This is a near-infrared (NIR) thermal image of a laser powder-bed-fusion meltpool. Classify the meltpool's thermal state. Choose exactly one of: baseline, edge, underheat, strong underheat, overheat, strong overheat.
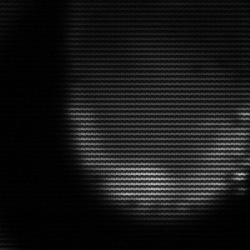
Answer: edge